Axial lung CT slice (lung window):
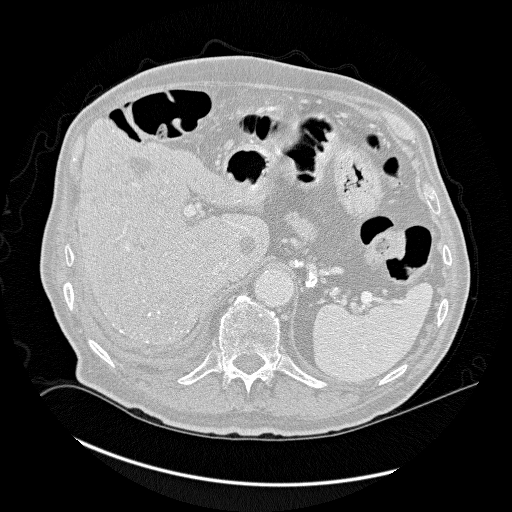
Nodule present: no